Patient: sex M, age 52
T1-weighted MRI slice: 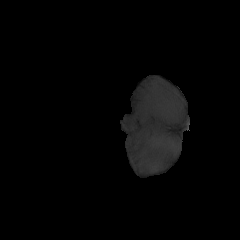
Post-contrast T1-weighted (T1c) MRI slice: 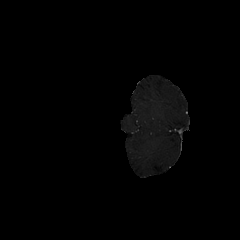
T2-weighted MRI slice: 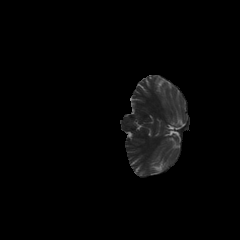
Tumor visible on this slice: no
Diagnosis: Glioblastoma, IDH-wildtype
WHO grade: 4